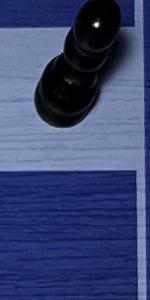
Label: Empty